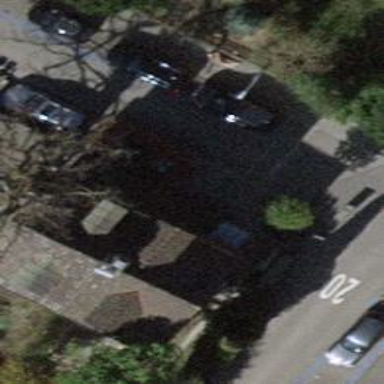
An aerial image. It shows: The roof of the building is gabled in shape.